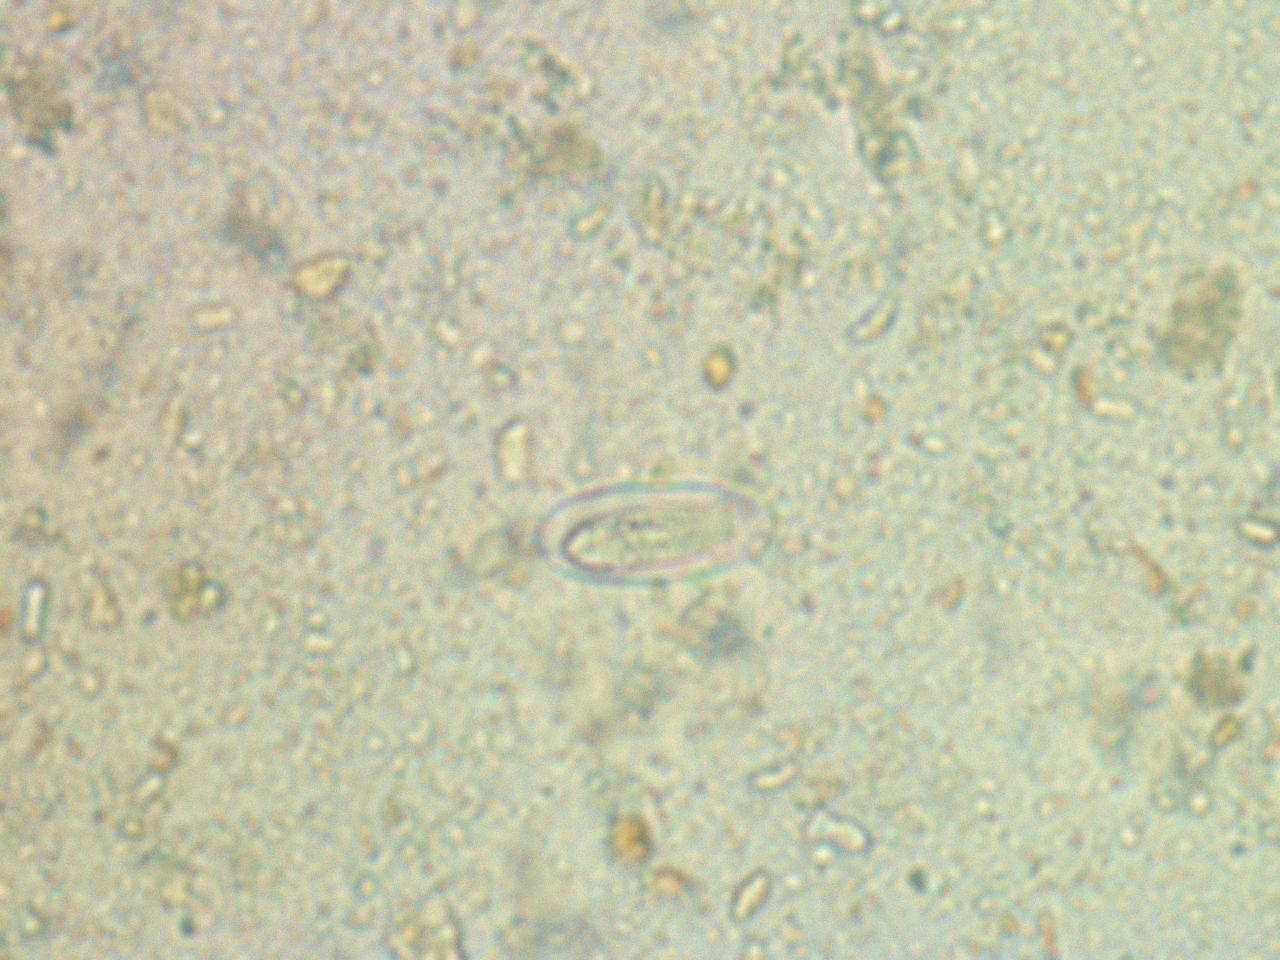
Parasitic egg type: Enterobius vermicularis